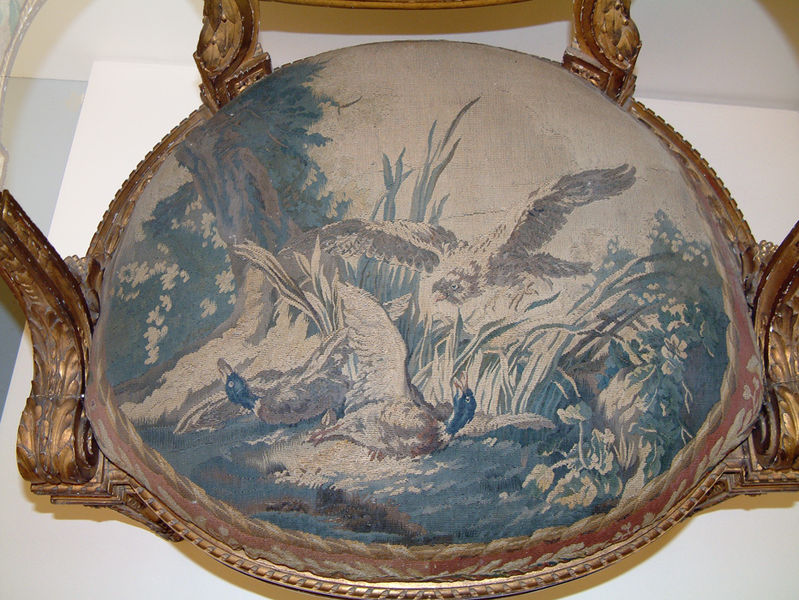
Titel: Armchair
Künstler: Jacques Neilson
Standort: Amherst (Massachusetts, USA)
Institution: Mead Art Museum, Amherst College
Schlagwörter: angriff, falke, bäume, stuhl, natur, enten, blue, chair, cushion, feathers, pillow, white, black, gold, golden, gray, green, grey, old, portrait, seat, flowers, picture, tapestry, brown, fern, wooden, grass, wood, flower, life, sky, tree, field, lake, landscape, nature, shore, water, death, river, plants, oval, color, shadow, bird, drum, line, birds, eagle, fly, flying, fall, photo, wings, sitzpolster, baum, clothes, leaves, pastoral, trunk, antique, art, fluss, wasser, pond, rushes, predator, paint, blumen, shrubs, vogel, beak, bronze, raubvogel, relief, plate, marsh, kill, photograph, broken, mud, bild, embroidery, unfinished, furniture, vögel, wild, thread, verzierung, hunt, goose, bark, mallard, hawk, owl, cover, ducks, duck, upholstery, prey, reed, pheasant, fowl, polster, poultry, seay, buzzard, bills, needlepoint, wild life, deat, reef, luenature, chairseat, broadery, upholster, everything, natural scene, neadlepoint